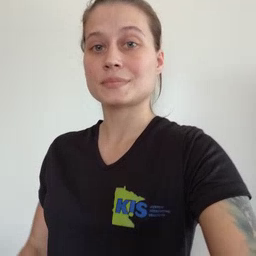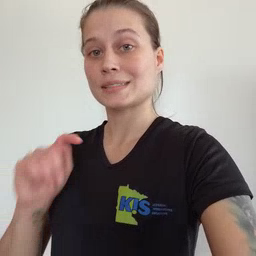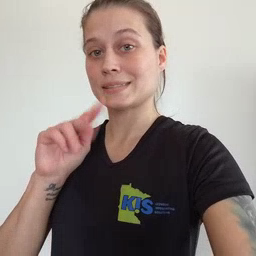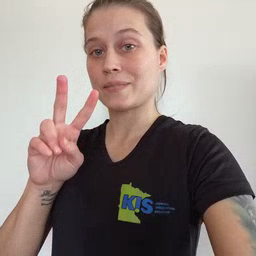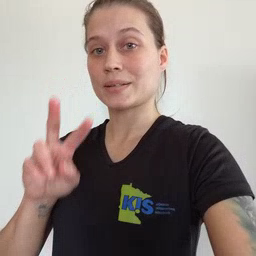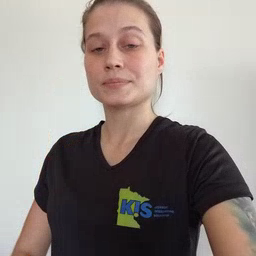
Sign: TV